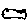
Label: fish